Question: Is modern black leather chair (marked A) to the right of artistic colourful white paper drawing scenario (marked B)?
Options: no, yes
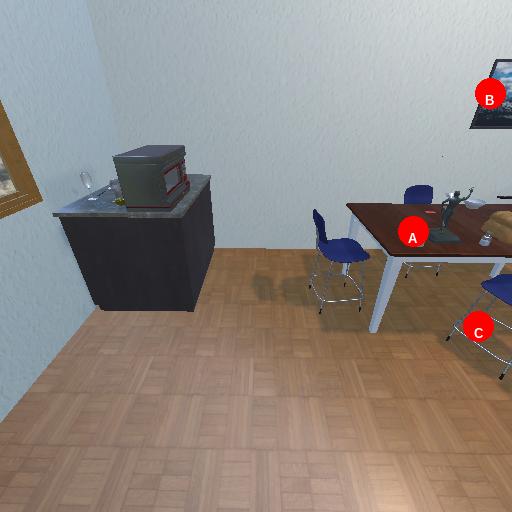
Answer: no